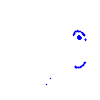
Particle: proton